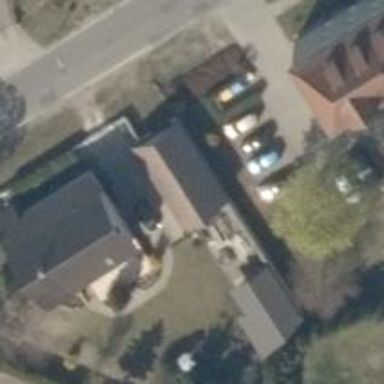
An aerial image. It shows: Simple and straightforward house.